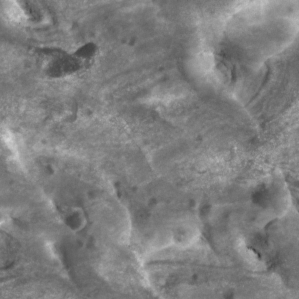
Label: non_frost